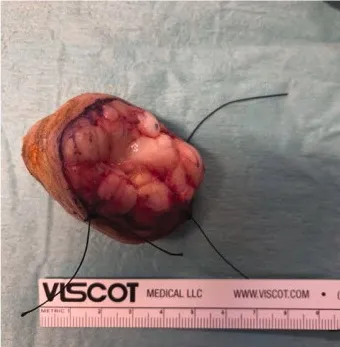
Post-excisional photographs of tumor: inferior.
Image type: medical_photograph (other_medical_photograph)